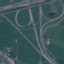
Land use / land cover class: Highway